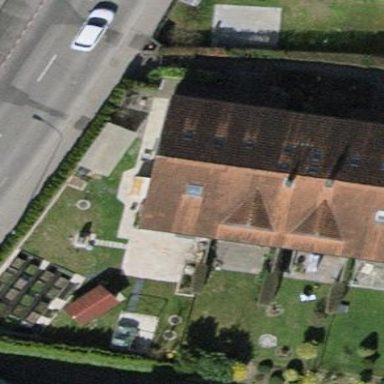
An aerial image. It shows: Building with tile roof.